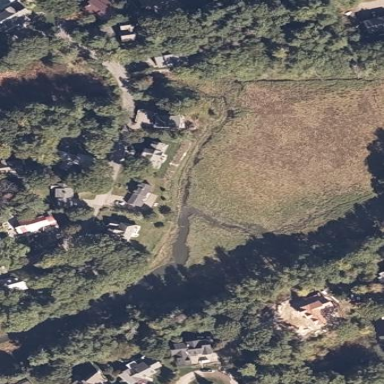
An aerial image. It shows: Reedbed wetland area.